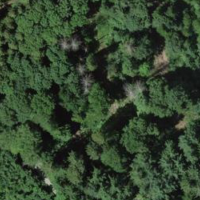
EUNIS habitat code: 44
Species observed at this site:
Sambucus racemosa